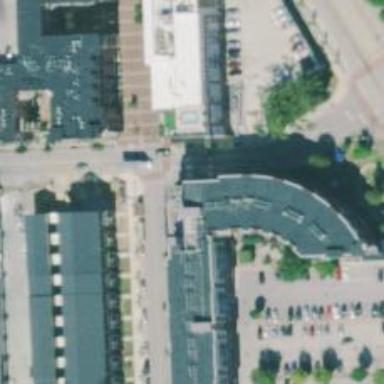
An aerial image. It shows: Convenience shop.